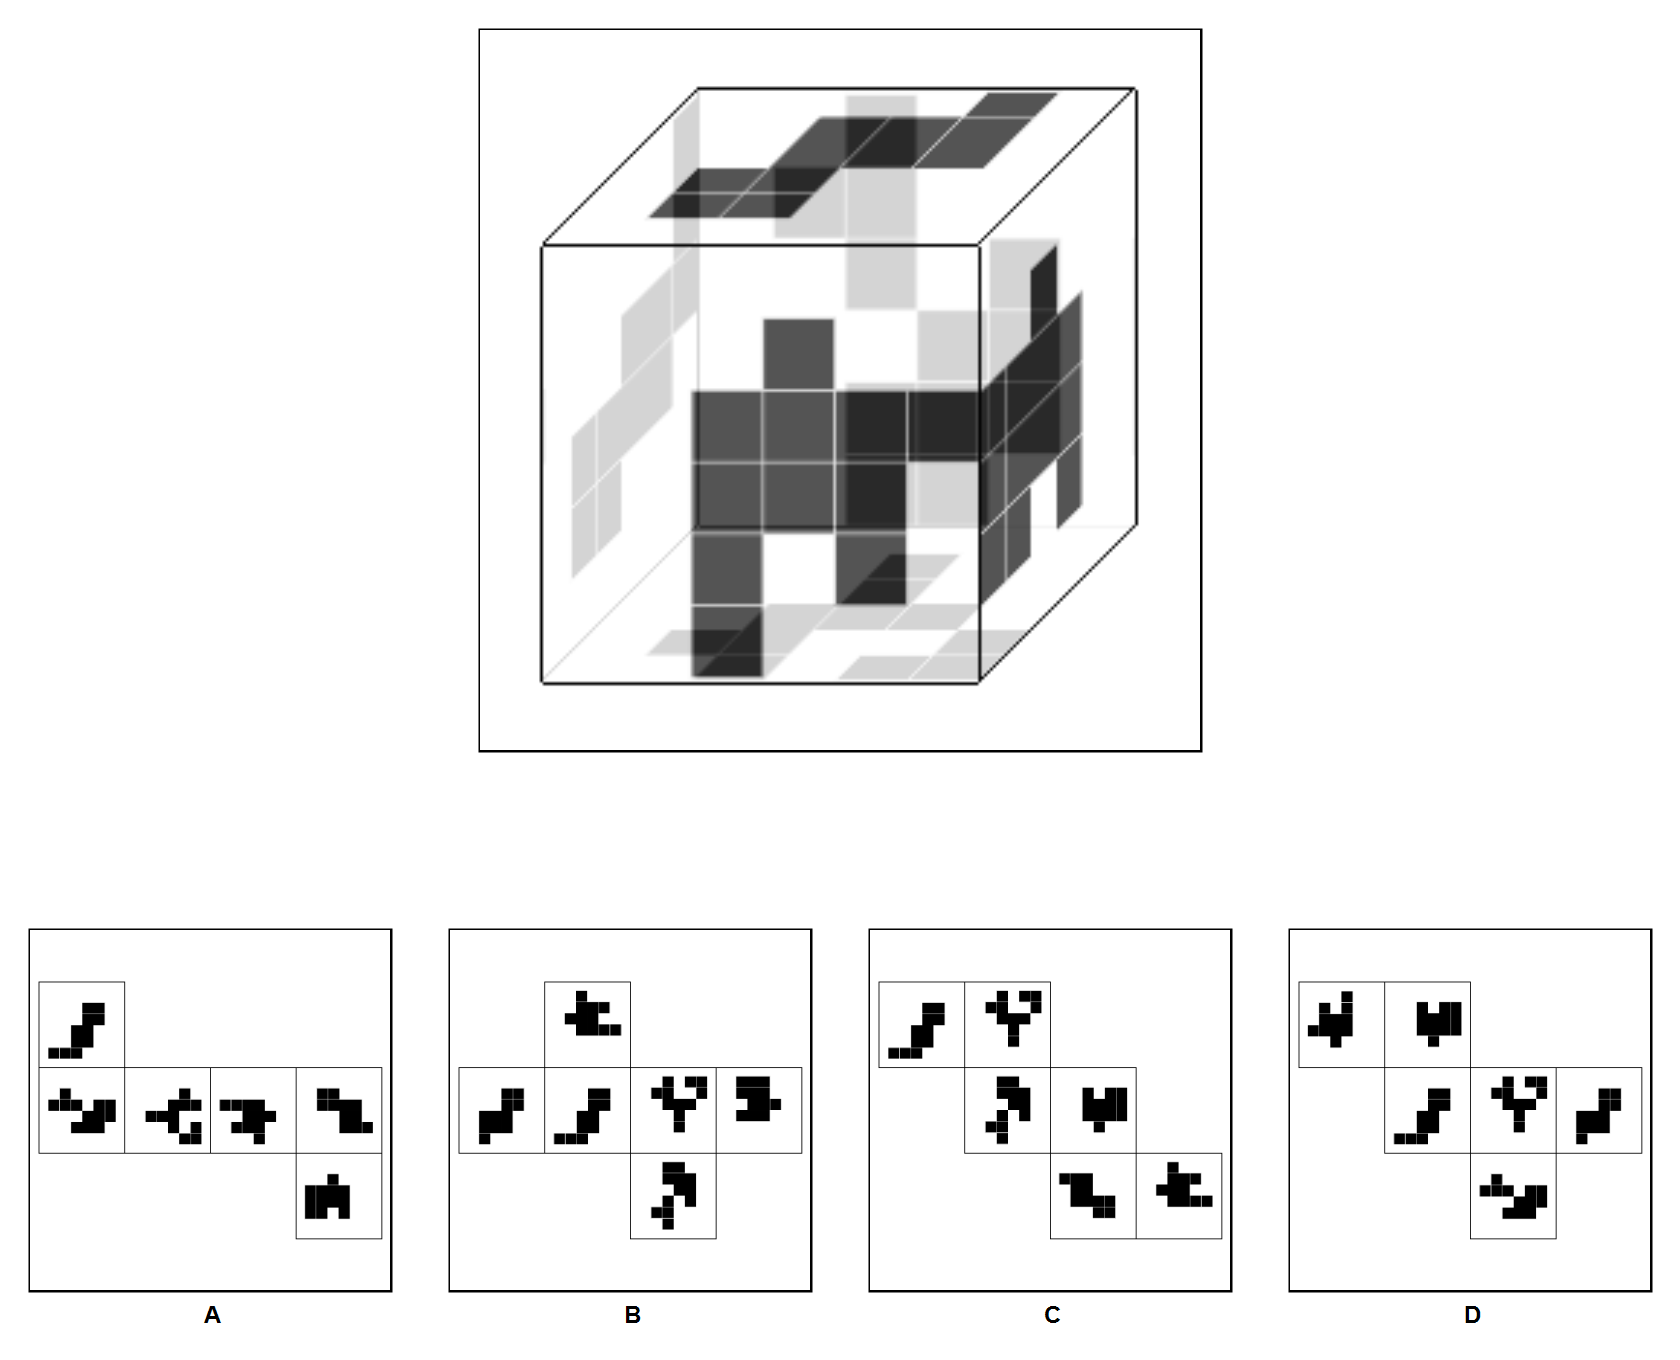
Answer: D